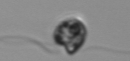
Label: flagellate_morphotype1